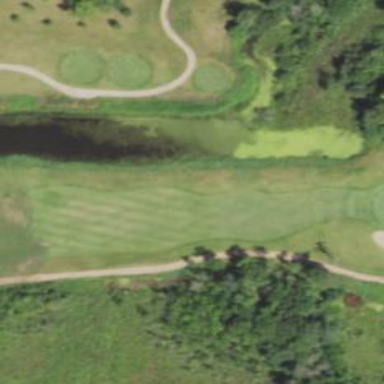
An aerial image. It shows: View of golf hole.